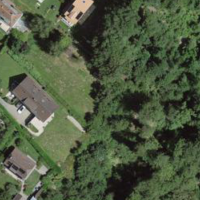
EUNIS habitat code: 41
Species observed at this site:
Corylus avellana
Teucrium scorodonia